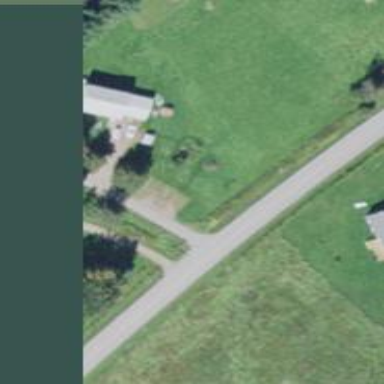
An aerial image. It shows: Asphalt road classified as tertiary.